Question: I need to use the perceptron algorithm to study the learning rate and the asymptotic error of some datasets which are not linearly separable.
In order to do this, I need to understand a few parameters of the constructor. I spent plenty of hours googling them but I still can't understand quite well what they do or how to use them.
The ones that create me more problems are: alpha and eta0
I understand that every update of the algorithm is:

where (d-y(t)) just gives the desired + or -, in order to increase or decrease the component of the vector, and r is the learning rate that smooths the update.
from the scikit-learn documentation (<URL>
'alpha' is a constant that multiplies the regularization term if regularization is used.
'eta0' is a constant by which the updates are multiplied.
What is the regularization term (alpha) in the perceptron? in which part of the formula appears?
Is the eta0 the 'r' of the formula above?
Both of these parameters should slow the algorithm but make it more efficient, I would like to understand how to use them at their best.
Thank you in advance, I will appreciate any answer even if not complete.
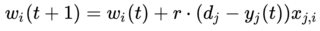
Answer: first let me address this:
> where (d-y(t)) just gives the desired + or -, in order to increase or decrease the component of the vector
to be more precise, (d-y(t)) is the distance between actual output and desired output. it makes sense that our correction should be in proportion to the error size (and it's obtained from a mathematical proof).
> What is the regularization term (alpha) in the perceptron? in which part of the formula appears?
from scikit learn docs on <URL>:
> Perceptron is a classification algorithm which shares the same underlying implementation with SGDClassifier. In fact, Perceptron() is equivalent to SGDClassifier(loss="perceptron", eta0=1, learning_rate="constant", penalty=None).
and on <URL>:
> The regularizer is a penalty added to the loss function that shrinks model parameters towards the zero vector using either the squared euclidean norm L2 or the absolute norm L1 or a combination of both (Elastic Net). If the parameter update crosses the 0.0 value because of the regularizer, the update is truncated to 0.0 to allow for learning sparse models and achieve online feature selection.
so there you have it. the regularization term keeps model parameters as small as possible. this is also done in neural networks: <URL> is a good explanation.
> Is the eta0 the 'r' of the formula above?
yes, learning rate is usually denoted by eta.